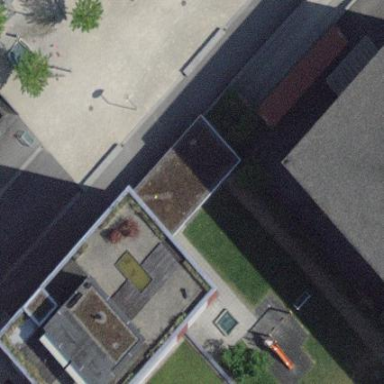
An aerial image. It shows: View of roof of building.